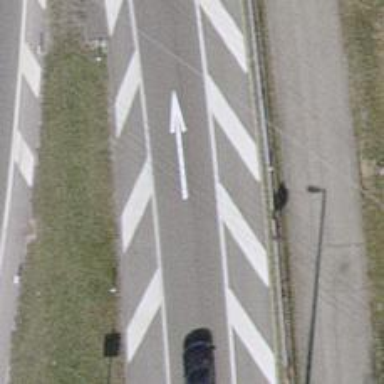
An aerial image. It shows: Motorway end sign.